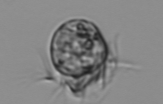
Label: Leegaardiella_ovalis